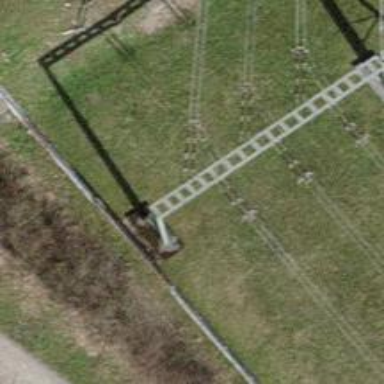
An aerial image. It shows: Insulator used in power equipment.